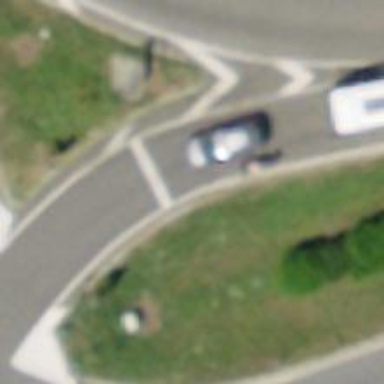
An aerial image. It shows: Road with traffic signals controlling the flow of traffic.